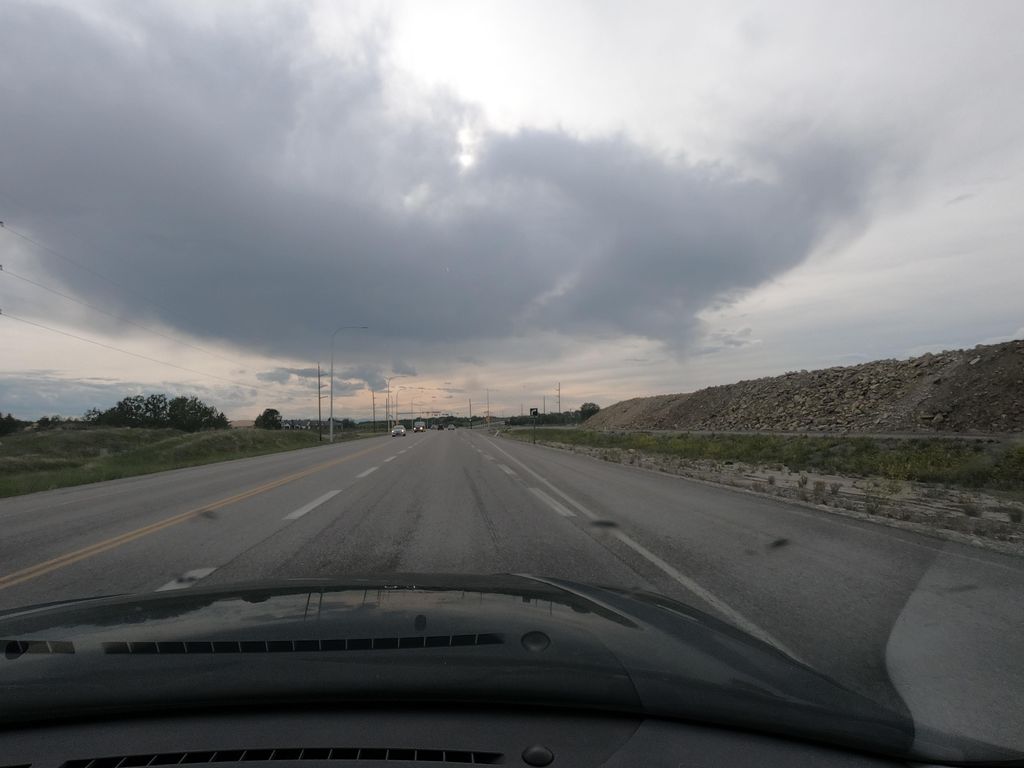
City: calgary